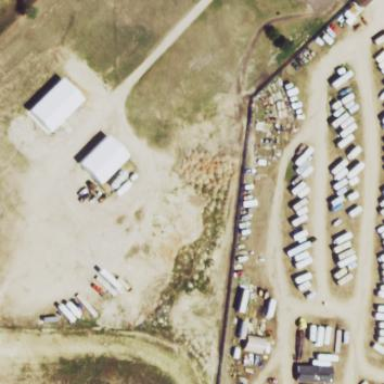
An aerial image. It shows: Fence.